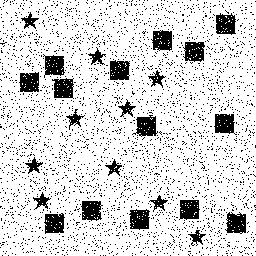
Squares: 14
Triangles: 0
Stars: 10
Total shapes: 24